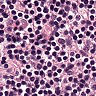
Metastatic tissue present: no